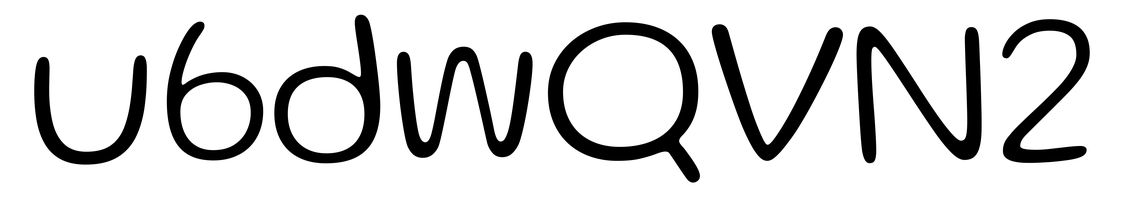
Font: Gluten_ExtraLight